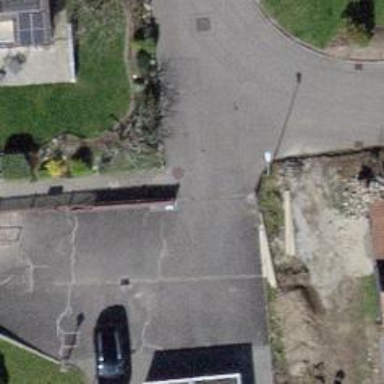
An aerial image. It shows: Footway with pebblestone surface.